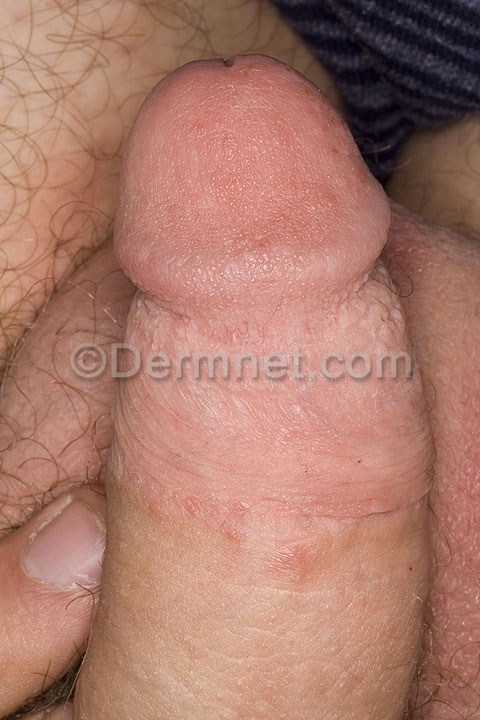
Disease: Scabies Lyme Disease and other Infestations and Bites